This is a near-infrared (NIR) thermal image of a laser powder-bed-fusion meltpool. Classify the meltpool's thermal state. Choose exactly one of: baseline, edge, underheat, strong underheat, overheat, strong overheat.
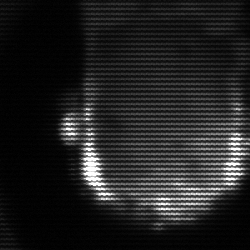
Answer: baseline